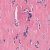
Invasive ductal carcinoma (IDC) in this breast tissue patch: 1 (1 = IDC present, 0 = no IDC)